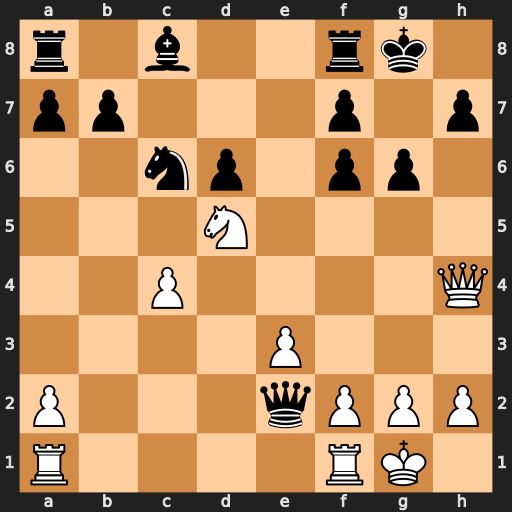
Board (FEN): r1b2rk1/pp3p1p/2np1pp1/3N4/2P4Q/4P3/P3qPPP/R4RK1
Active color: w
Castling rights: -
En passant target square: -
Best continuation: Qh6 Qb2 Rab1 Qe5 f4